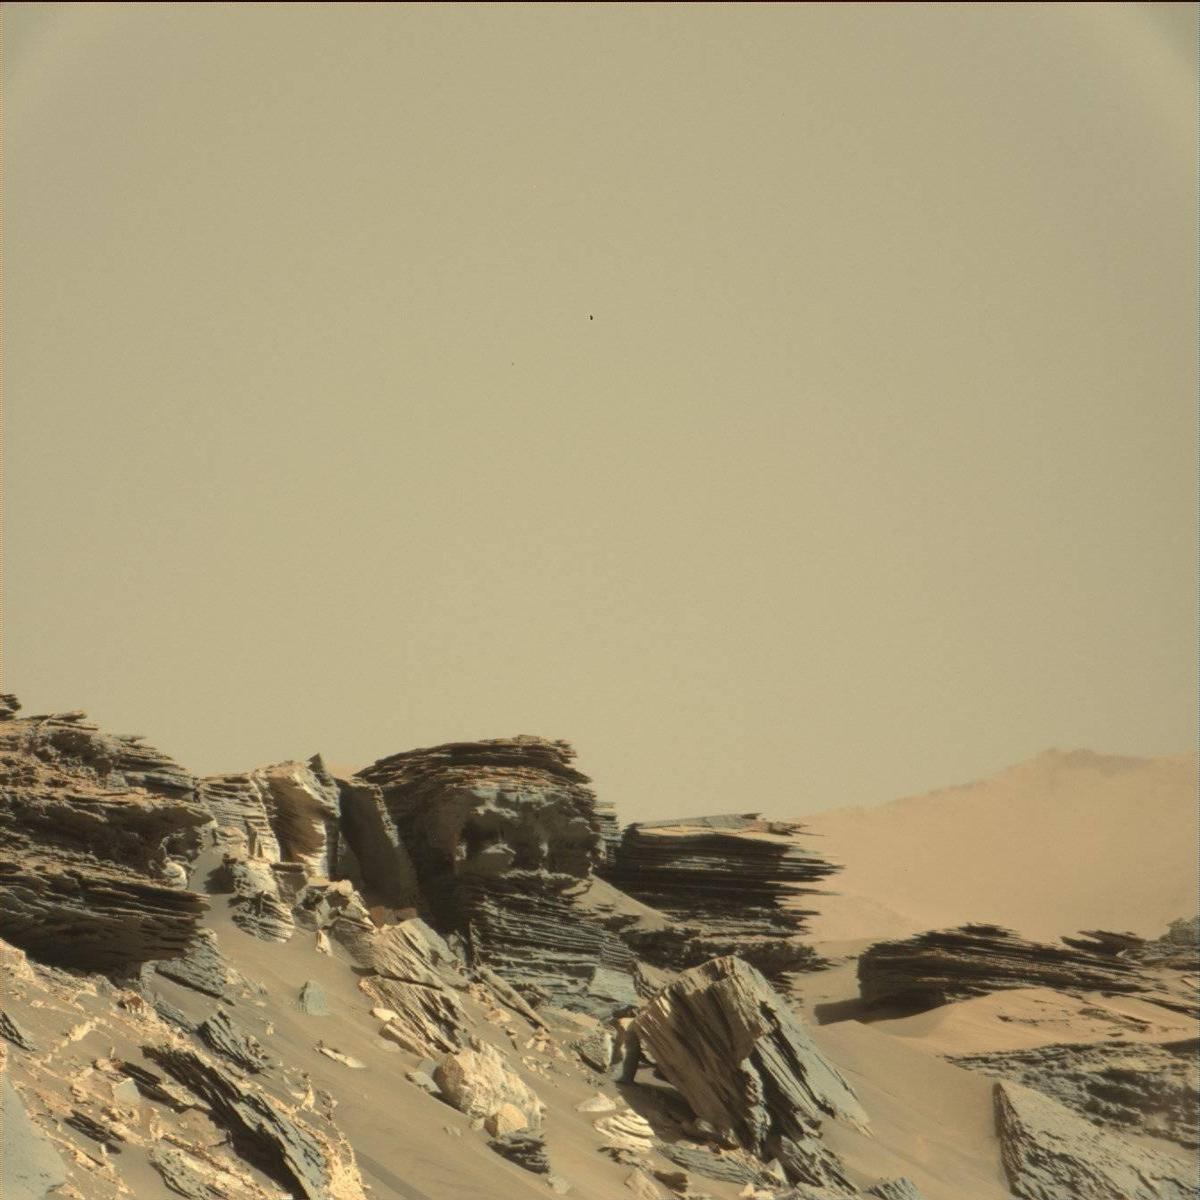
Terrain classes present: Bedrock, Ridge, Rock, Sand / Soil, Sky